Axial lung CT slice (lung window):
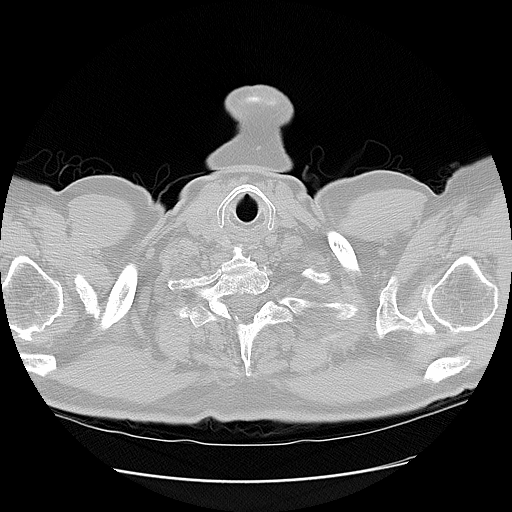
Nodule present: no